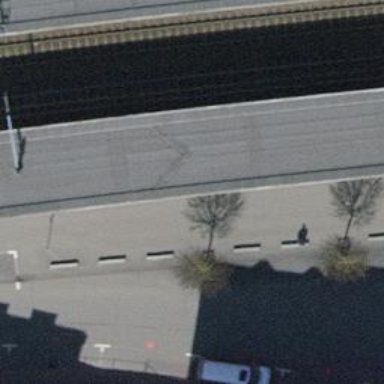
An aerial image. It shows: Bicycle parking area with stands.